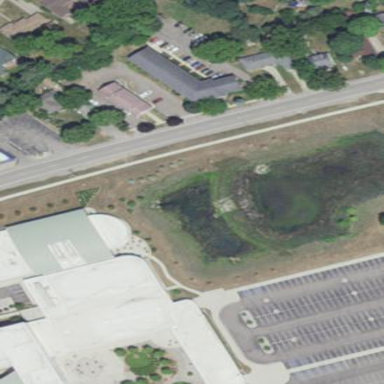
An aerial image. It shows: Picturesque pond located within basin area.